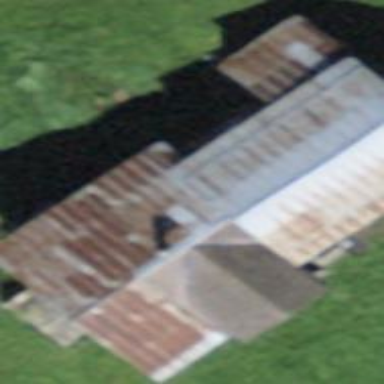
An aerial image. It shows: Farm building.